Field crop: maize
Growth stage: 2
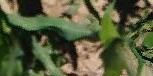
Species: maize